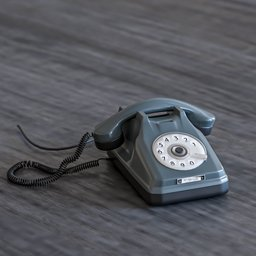
Label: electronics